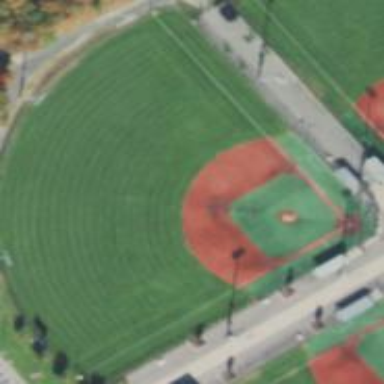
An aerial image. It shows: Baseball pitch for leisure and sports activities.